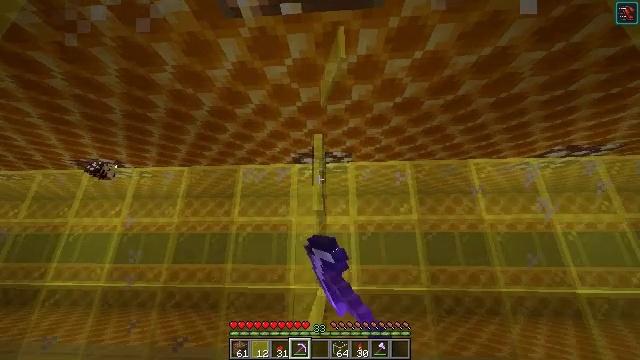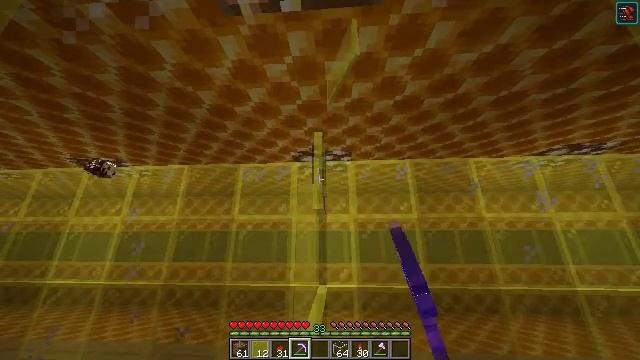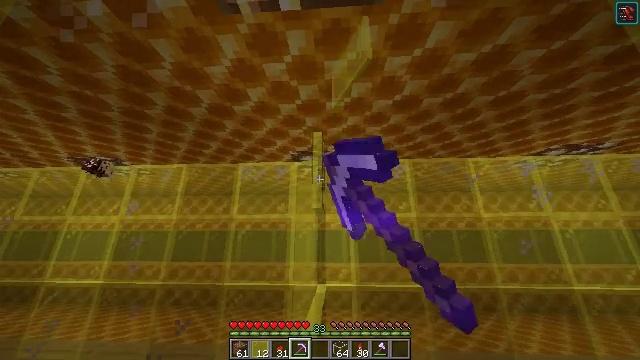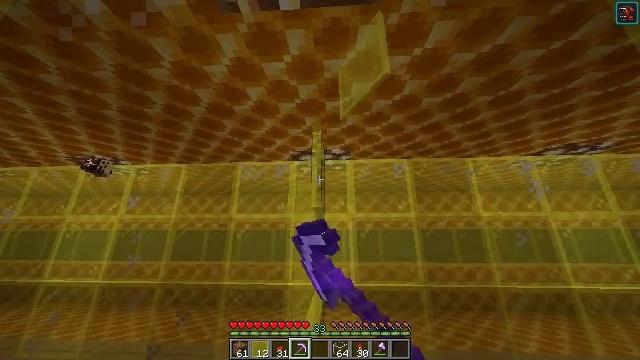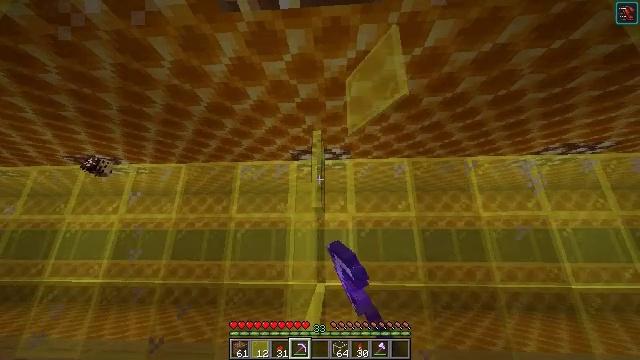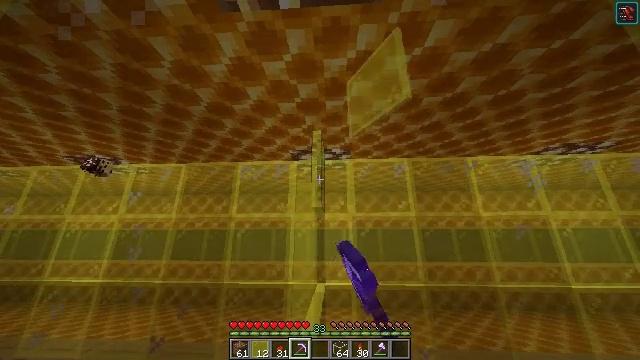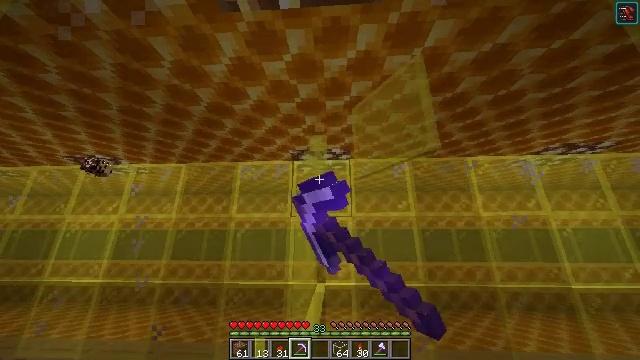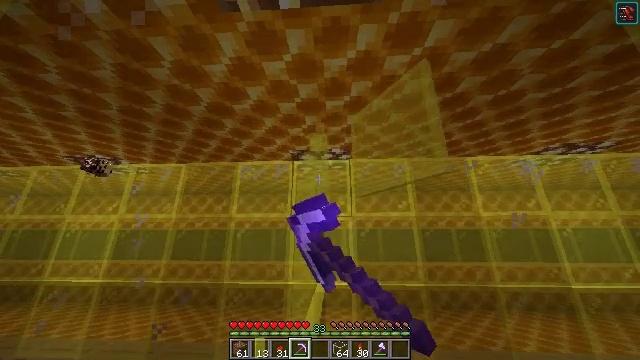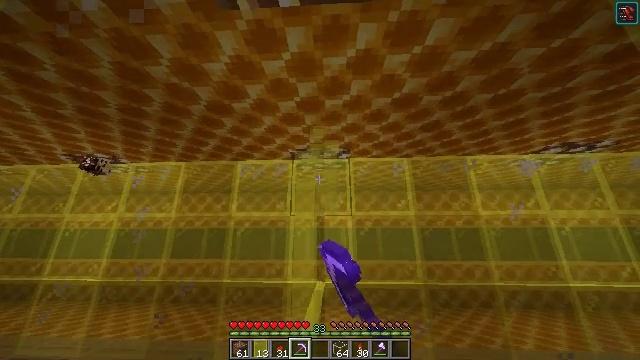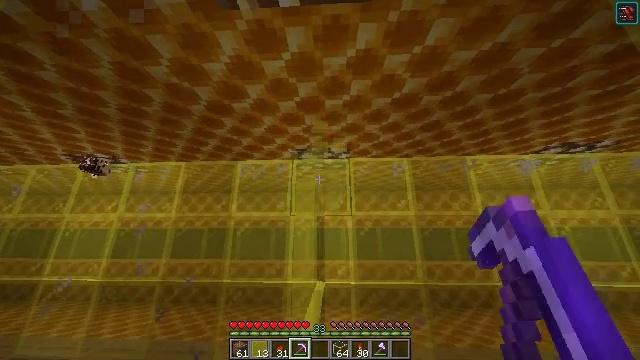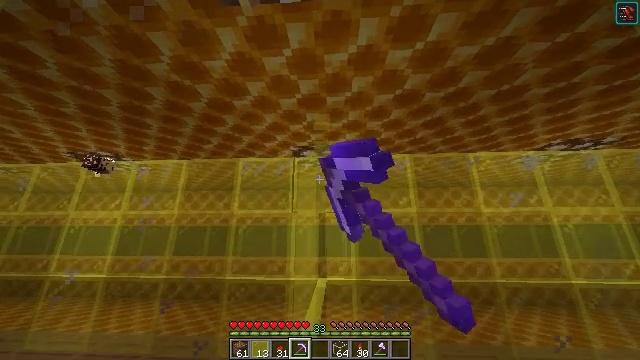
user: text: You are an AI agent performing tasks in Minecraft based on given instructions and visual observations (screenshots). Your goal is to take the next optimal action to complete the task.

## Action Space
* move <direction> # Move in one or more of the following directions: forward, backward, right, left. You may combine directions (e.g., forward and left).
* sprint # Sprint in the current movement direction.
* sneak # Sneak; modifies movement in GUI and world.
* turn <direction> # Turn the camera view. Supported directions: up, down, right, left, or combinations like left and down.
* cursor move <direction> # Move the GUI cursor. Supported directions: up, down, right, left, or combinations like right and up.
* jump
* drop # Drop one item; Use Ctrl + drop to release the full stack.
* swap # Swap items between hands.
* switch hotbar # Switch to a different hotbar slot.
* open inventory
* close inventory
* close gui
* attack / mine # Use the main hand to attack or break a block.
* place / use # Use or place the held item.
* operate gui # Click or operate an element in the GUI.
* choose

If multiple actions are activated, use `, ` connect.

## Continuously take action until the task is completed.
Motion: motion action
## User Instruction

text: Destroy the yellow stained glass pane to clear space.
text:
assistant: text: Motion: attack / mine
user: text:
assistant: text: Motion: attack / mine
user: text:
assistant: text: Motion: attack / mine
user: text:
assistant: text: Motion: attack / mine
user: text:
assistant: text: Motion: attack / mine
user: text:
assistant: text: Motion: attack / mine
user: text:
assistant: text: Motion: attack / mine
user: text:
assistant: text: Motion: attack / mine
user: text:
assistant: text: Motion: attack / mine
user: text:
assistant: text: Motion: attack / mine
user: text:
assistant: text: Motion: jump